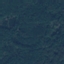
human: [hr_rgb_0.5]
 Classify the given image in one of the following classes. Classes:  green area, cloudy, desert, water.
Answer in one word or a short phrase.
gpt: green area